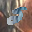
Label: 5